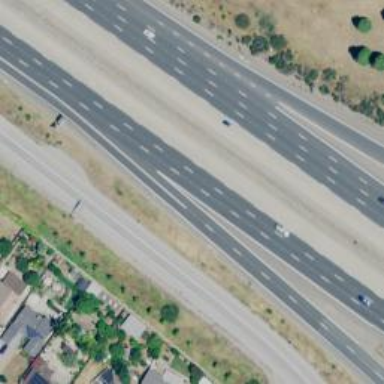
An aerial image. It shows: Motorway link.